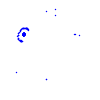
Particle: kaon